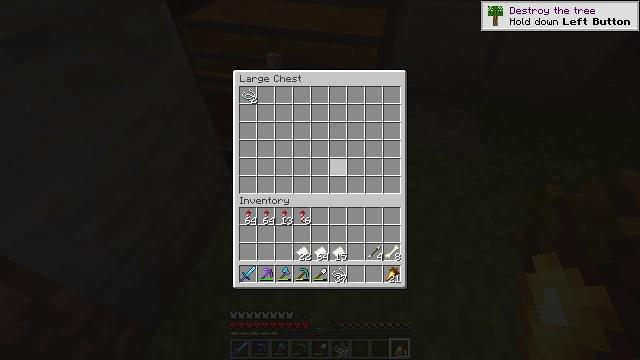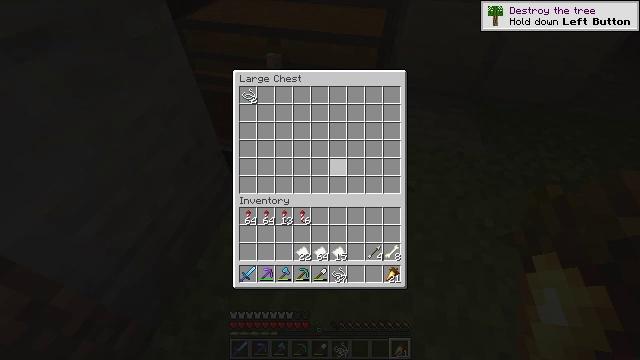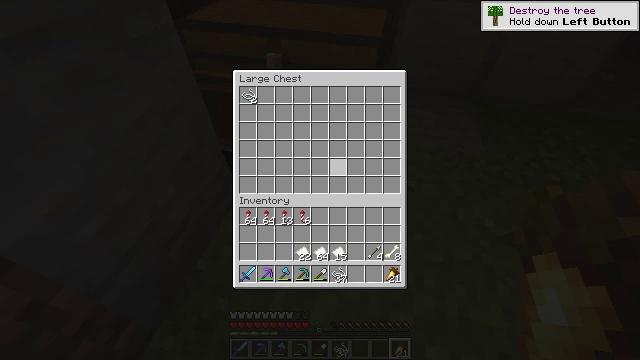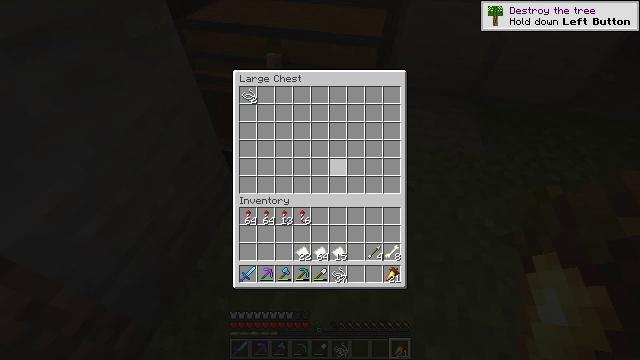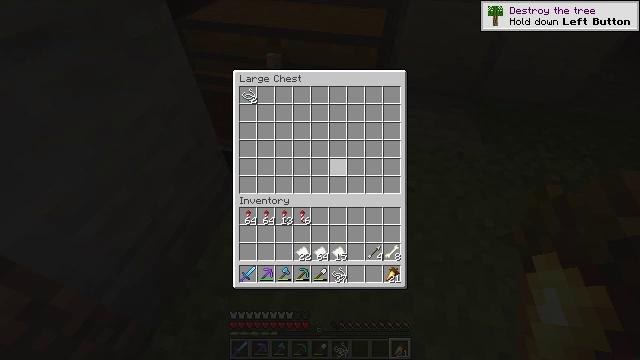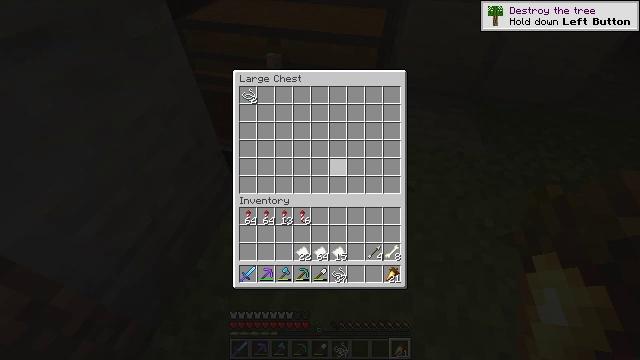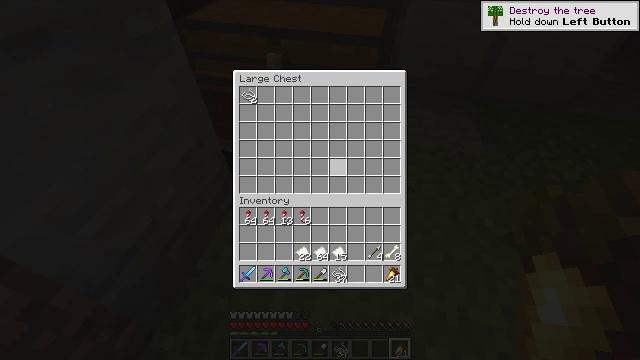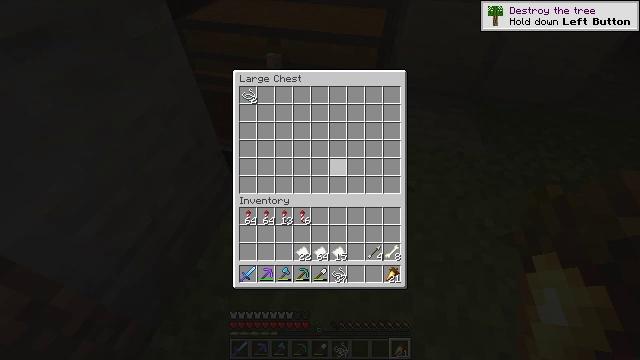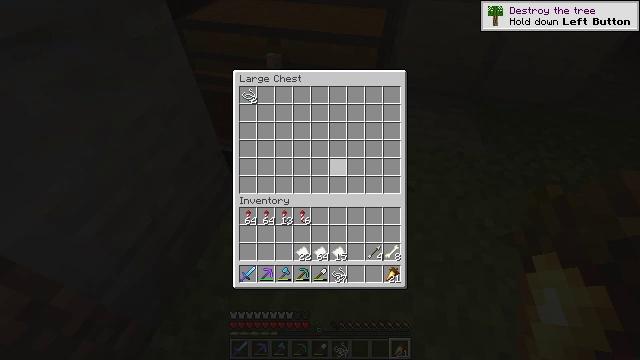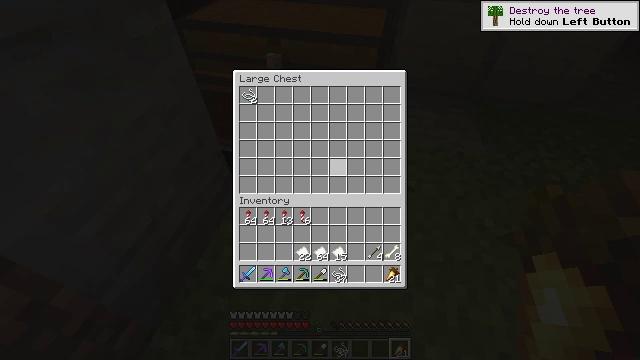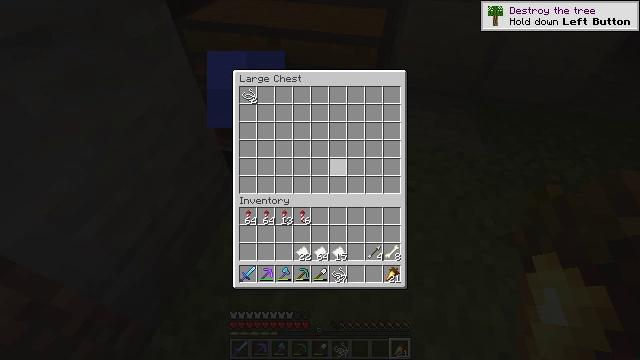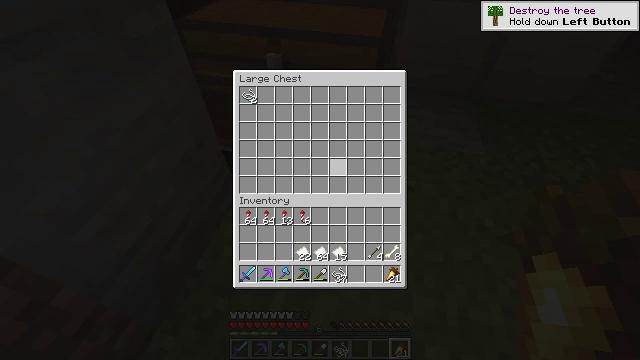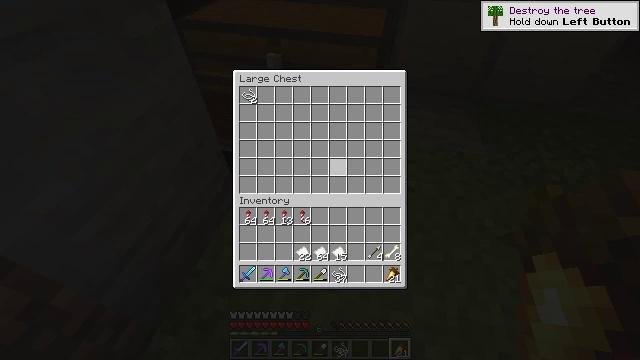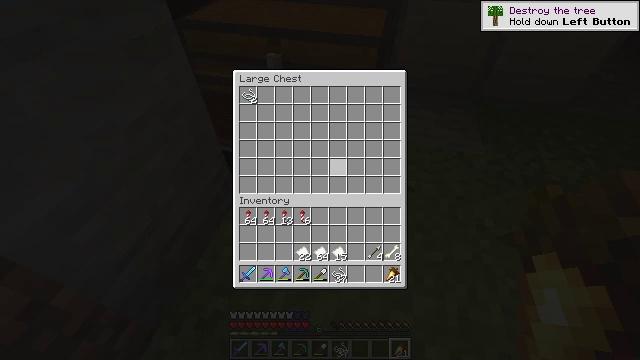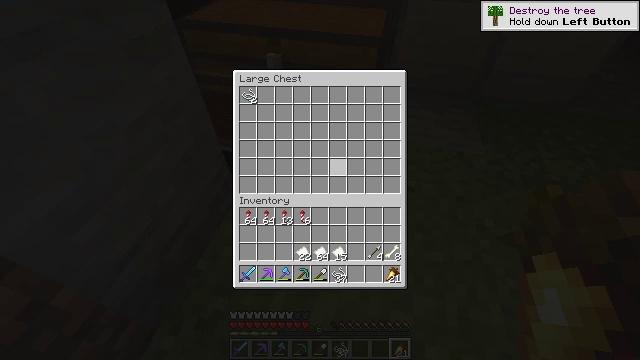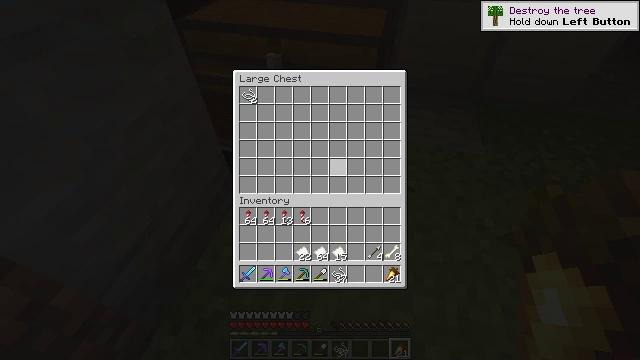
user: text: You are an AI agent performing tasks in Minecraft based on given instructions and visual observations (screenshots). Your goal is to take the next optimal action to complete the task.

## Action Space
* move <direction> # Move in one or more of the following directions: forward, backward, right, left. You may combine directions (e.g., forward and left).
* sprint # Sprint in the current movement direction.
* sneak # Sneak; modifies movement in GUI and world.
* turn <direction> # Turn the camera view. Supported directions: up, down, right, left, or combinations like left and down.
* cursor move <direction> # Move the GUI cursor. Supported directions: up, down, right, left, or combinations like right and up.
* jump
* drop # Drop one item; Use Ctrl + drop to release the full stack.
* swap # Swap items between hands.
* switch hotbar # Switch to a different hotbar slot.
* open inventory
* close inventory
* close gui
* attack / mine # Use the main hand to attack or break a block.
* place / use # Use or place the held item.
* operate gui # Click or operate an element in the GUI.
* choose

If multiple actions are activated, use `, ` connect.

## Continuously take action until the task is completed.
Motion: motion action
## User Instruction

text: Turn regular stone into smooth stone by smelting in the furnace.
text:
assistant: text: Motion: no_op
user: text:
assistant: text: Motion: no_op
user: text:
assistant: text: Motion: no_op
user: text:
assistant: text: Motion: no_op
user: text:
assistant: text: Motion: no_op
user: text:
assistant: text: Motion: no_op
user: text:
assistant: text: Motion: no_op
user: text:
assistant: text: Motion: no_op
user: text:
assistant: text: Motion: no_op
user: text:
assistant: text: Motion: no_op
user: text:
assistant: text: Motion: no_op
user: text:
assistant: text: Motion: no_op
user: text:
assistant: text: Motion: no_op
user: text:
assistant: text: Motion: no_op
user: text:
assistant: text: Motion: no_op
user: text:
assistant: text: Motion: no_op
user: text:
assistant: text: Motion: no_op
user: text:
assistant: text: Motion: no_op
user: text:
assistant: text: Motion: no_op
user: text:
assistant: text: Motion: no_op
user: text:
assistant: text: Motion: no_op
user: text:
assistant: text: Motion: no_op
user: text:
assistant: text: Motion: no_op
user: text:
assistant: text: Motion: no_op
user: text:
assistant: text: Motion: no_op
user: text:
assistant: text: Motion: no_op
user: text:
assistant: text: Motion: no_op
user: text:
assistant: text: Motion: no_op
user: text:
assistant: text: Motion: no_op
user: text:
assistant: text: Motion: no_op